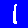
Digit: 1